Question: How can I draw something like the circular chart in image below in android :

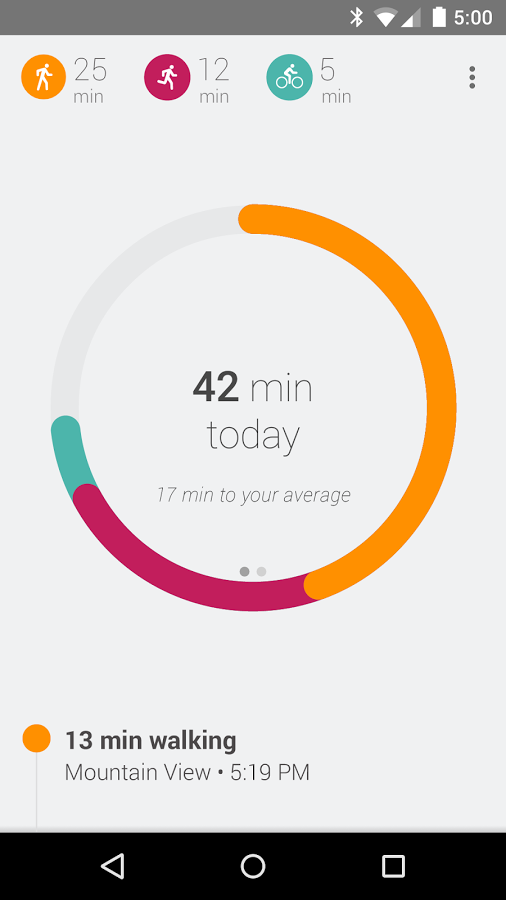
Answer: How about this libabry.. ? it has pie charts
<URL>
Documentation is <URL>